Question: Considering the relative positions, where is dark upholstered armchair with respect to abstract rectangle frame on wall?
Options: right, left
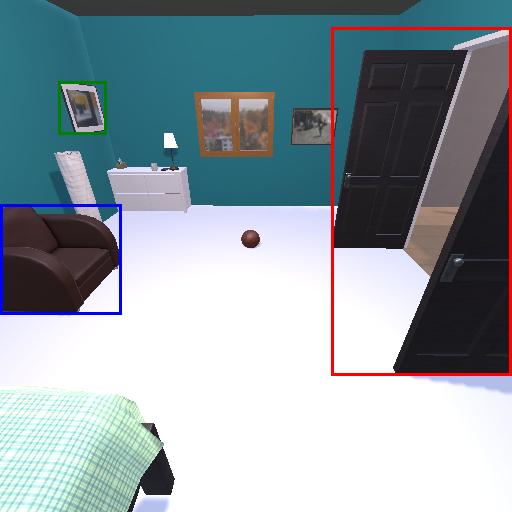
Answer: right